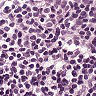
Metastatic tissue present: no